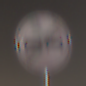
Verkehrszeichen: EndeUeberholverbot
Umgebung: Outdoor, Urban
Tageszeit: Night
Wetter: PartlyCloudy
Licht: Artificial
Jahreszeit: NotSpecified
Kontrast: HighContrast